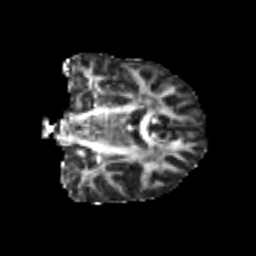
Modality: FA
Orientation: coronal
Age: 20
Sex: male
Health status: healthy
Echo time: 0.074 s